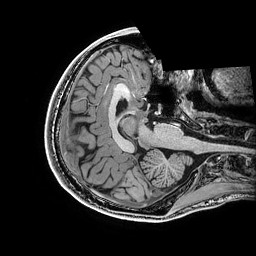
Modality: T1w
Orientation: axial
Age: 20
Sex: male
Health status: healthy